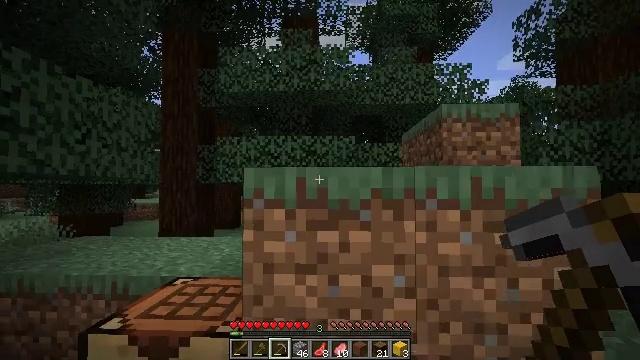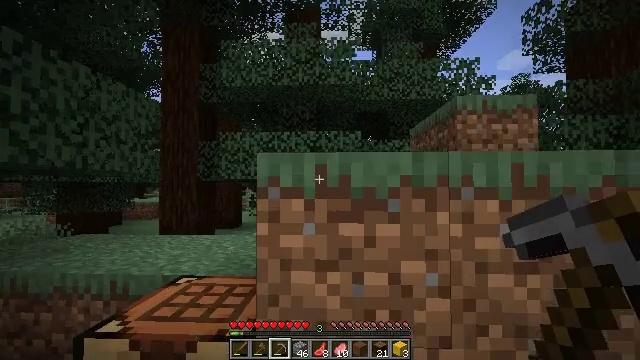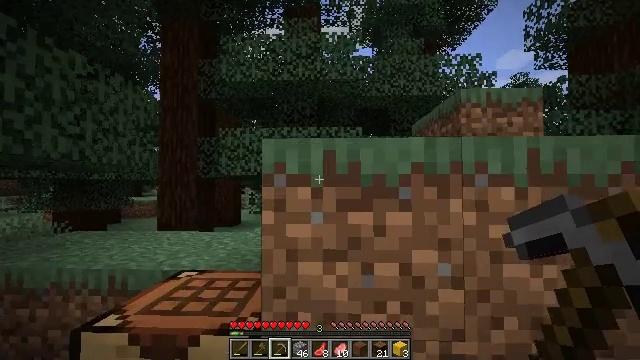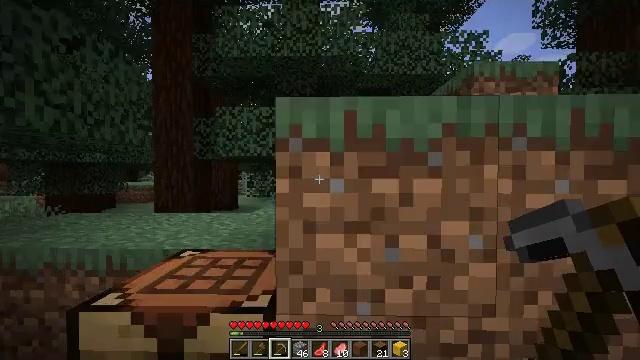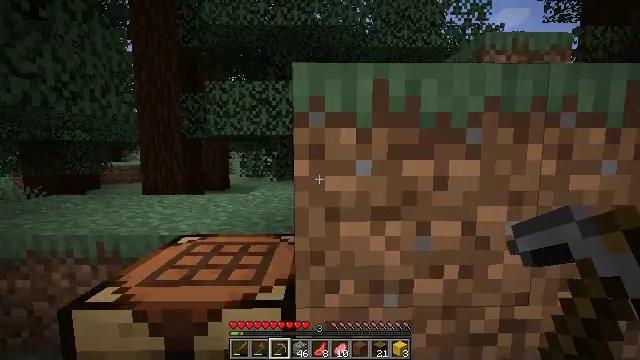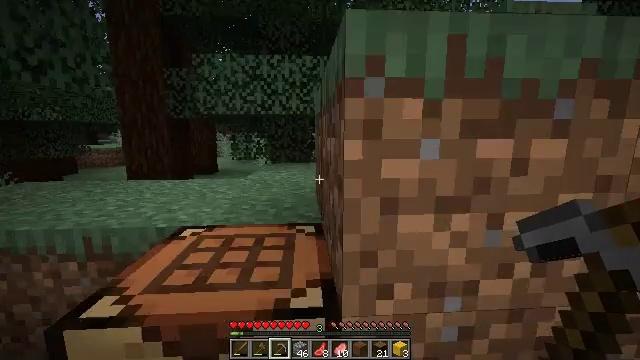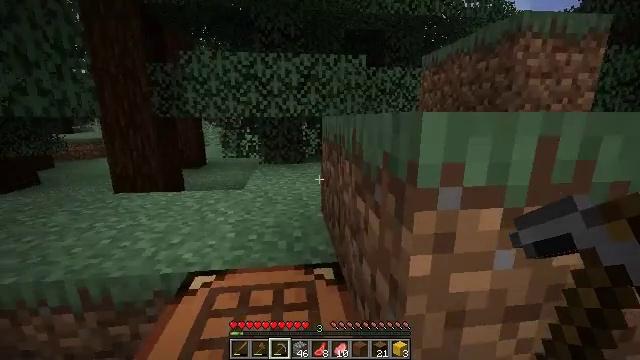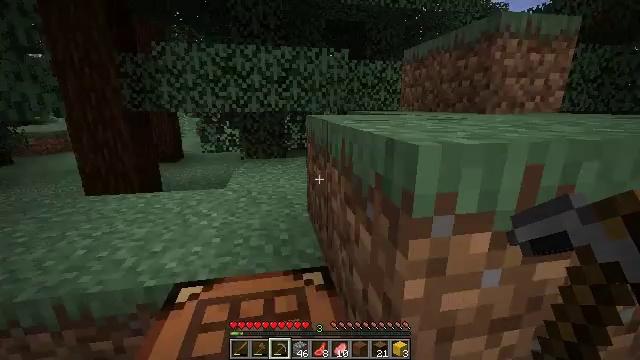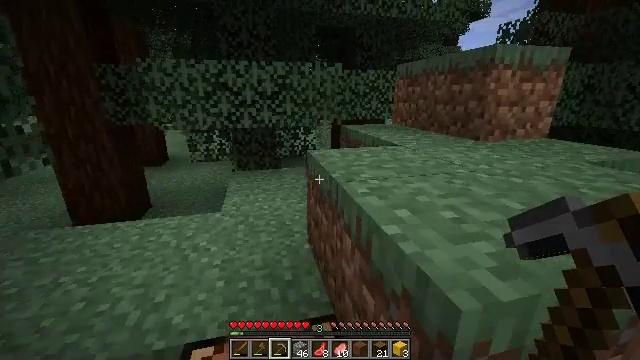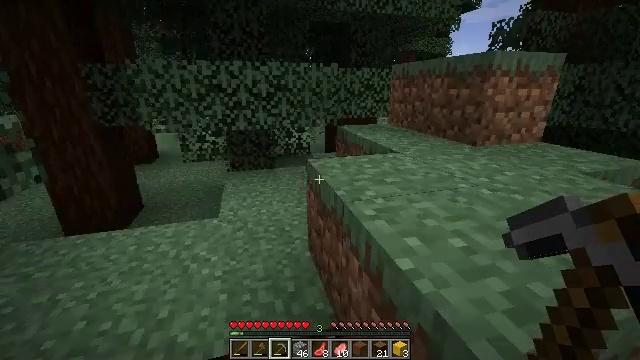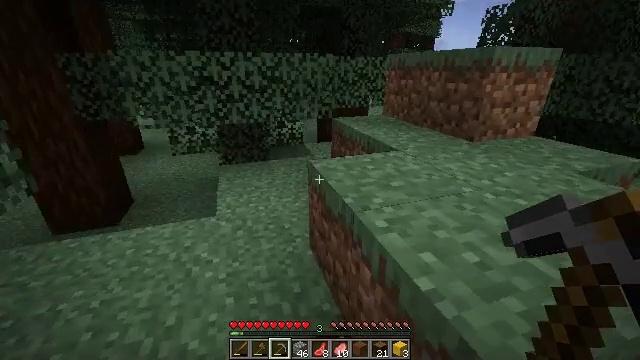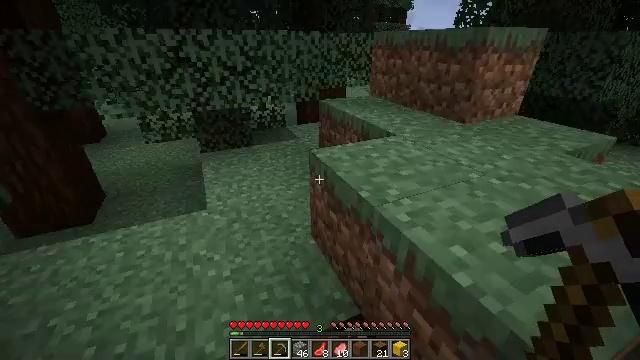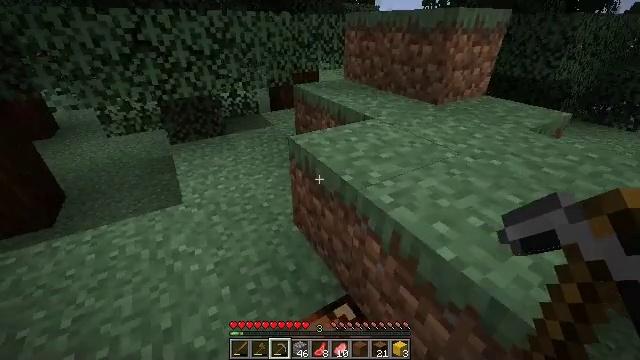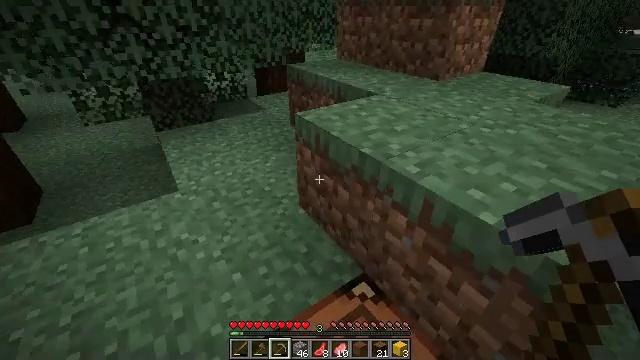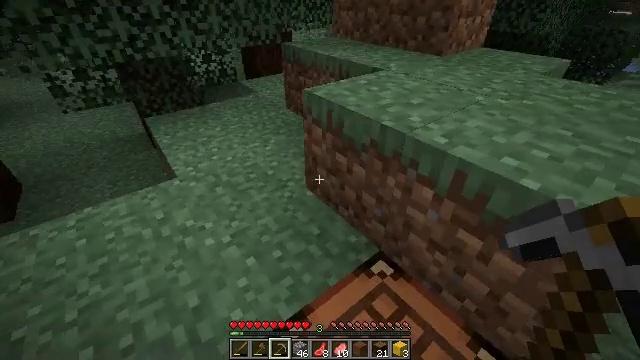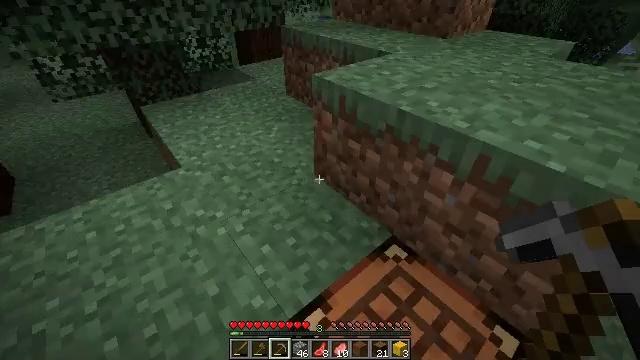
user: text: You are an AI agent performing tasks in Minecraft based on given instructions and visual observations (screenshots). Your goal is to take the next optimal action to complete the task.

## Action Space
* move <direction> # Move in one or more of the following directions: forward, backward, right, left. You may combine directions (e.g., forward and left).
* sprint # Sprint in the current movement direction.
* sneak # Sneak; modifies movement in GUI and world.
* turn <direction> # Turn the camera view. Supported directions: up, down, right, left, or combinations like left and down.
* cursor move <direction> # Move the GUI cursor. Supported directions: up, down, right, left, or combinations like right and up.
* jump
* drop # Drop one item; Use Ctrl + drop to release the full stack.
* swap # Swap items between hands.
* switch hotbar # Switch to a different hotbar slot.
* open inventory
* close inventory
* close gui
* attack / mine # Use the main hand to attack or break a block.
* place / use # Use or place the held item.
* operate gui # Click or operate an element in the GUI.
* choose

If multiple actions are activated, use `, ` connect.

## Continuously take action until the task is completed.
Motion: motion action
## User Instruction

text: Craft a yellow bed with yellow wool and planks.
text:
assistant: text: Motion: move forward and move left
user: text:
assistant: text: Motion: move forward and move left
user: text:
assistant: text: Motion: move forward and move left, turn down
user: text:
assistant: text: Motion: move forward and move left, turn right and down
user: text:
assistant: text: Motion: move forward and move left, turn right and down
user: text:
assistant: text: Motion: move forward and move left, turn right and down, jump
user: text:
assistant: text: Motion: move forward and move left, turn right and down, jump
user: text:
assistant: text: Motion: move forward and move left, turn right and down, jump
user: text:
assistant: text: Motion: move left, turn right and down, jump
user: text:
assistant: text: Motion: move left, turn right and down
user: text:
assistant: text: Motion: move left, turn right and down
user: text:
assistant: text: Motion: move left, turn right and down
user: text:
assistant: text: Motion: move left, turn right and down
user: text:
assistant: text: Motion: turn right and down
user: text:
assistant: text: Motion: turn right and down
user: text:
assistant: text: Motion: turn right and down
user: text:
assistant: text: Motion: turn right and down
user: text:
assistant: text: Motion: turn right and down
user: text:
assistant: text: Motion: move back, turn right
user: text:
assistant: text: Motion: move back, turn right and up
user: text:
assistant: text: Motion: move back, turn right and up
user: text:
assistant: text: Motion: move back, turn right
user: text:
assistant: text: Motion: turn up
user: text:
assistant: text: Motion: use / place
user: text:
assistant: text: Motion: use / place
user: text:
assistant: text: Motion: turn up, use / place
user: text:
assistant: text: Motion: no_op
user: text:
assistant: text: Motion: no_op
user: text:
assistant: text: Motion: open gui
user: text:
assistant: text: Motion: no_op